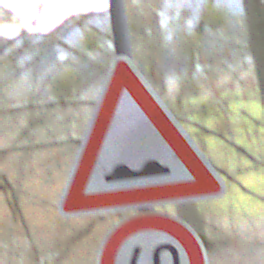
Verkehrszeichen: UnebeneFahrbahn
Zusatzzeichen unten: Geschwindigkeit60
Umgebung: Outdoor, Nature
Tageszeit: MorningAfternoon
Wetter: PartlyCloudy
Licht: Natural
Jahreszeit: NotSpecified
Kontrast: LowContrast